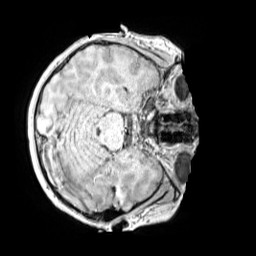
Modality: MP2RAGE
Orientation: axial
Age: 10
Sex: male
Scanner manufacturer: siemens
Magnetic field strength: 3 T
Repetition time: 4 s
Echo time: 0.00299 s